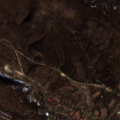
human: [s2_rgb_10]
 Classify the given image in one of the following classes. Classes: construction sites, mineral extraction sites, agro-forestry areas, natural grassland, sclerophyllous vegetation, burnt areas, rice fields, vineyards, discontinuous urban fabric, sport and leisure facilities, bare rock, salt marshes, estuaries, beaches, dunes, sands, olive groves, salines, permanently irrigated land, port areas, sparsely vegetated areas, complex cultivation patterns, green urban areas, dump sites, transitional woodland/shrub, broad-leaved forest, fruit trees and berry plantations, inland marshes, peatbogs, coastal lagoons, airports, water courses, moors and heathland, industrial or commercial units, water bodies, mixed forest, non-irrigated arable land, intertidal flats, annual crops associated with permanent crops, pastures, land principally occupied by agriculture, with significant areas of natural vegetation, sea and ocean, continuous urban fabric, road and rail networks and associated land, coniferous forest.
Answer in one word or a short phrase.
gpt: discontinuous urban fabric, complex cultivation patterns, land principally occupied by agriculture, with significant areas of natural vegetation, broad-leaved forest, sparsely vegetated areas